Question: How do I change this button color of the text ?
now it's About in black, how to make it About in red ?

this is in my strings, the color:
'''
<color name="actionbar_text">#FF0000</color>
'''
I added this to my manifest
'''
<style name="Theme.Styled" parent="Theme.Sherlock.Light">
<item name="android:actionMenuTextColor">@color/actionbar_text</item>
</style>
'''
but I get this error:
> Attribute is missing the Android namespace prefix
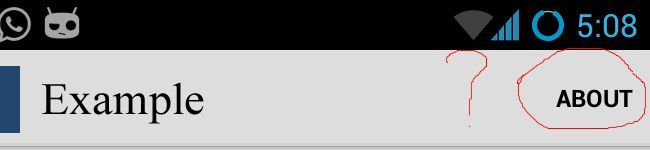
Answer: You should check the official documentation : <URL>
To adapt the theme for ActionBarSherlock support, you should follow the Theming guide, and particulary <URL>
In details, create a custom theme in a resource style.xml file :
'''
<style name="CustomTheme" parent="Theme.Sherlock.Light">
<item name="android:actionMenuTextColor">@color/actionbar_text</item>
<item name="actionMenuTextColor">@color/actionbar_text</item>
</style>
'''
And in your manifest, set the new CustomTheme :
'''
<application android:theme="@style/CustomTheme" ... />
'''